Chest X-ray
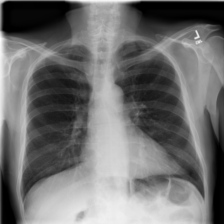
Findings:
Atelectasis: negative
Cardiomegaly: negative
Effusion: positive
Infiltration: negative
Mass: negative
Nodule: negative
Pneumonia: negative
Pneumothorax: negative
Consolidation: negative
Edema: negative
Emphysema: negative
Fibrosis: positive
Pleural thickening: negative
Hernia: negative